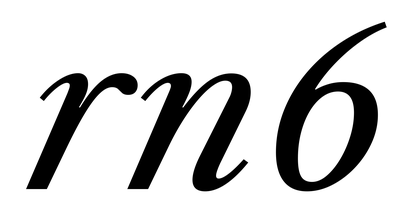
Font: LibreCaslonText-Italic_Italic